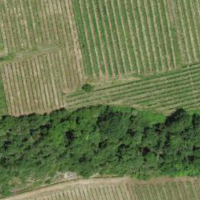
EUNIS habitat code: 40
Species observed at this site:
Geranium sanguineum